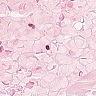
Metastatic tissue present: no